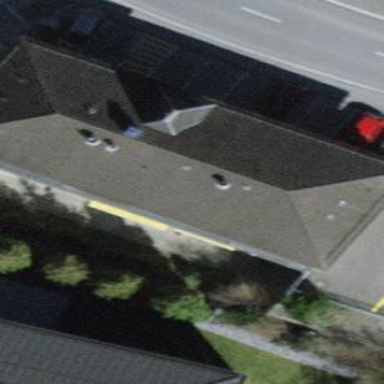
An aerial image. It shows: Retail building with hipped roof design.